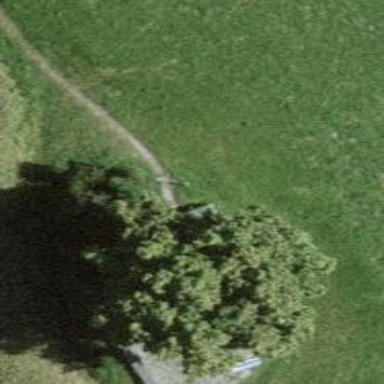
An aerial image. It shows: Guidepost providing information.